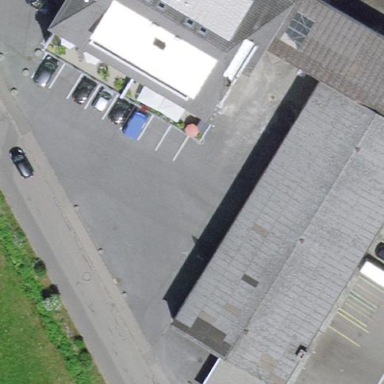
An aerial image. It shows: Industrial building.